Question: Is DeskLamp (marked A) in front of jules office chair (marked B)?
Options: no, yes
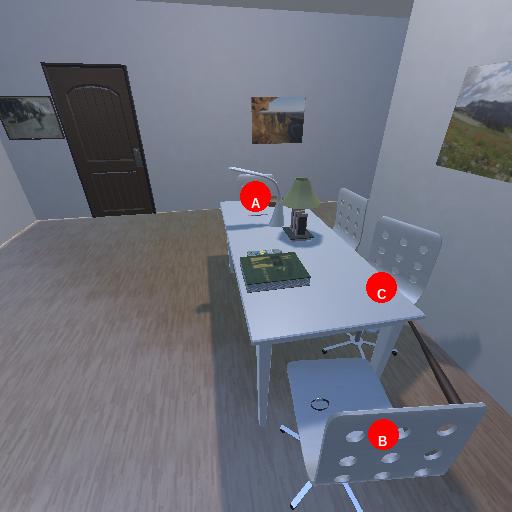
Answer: no